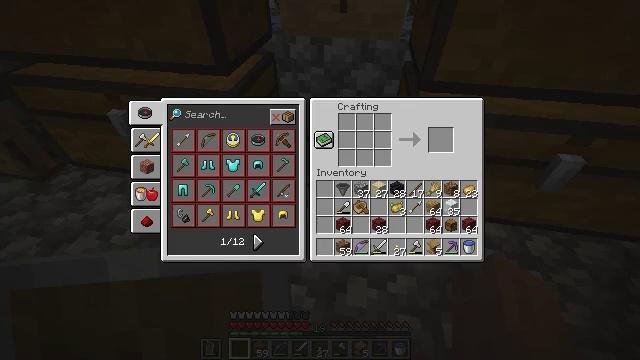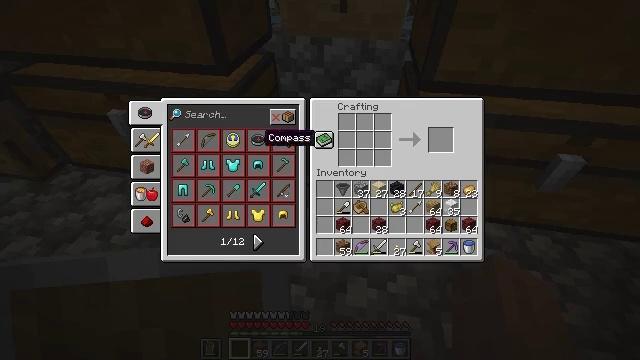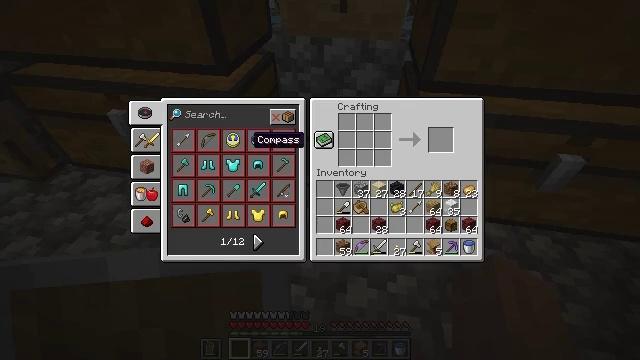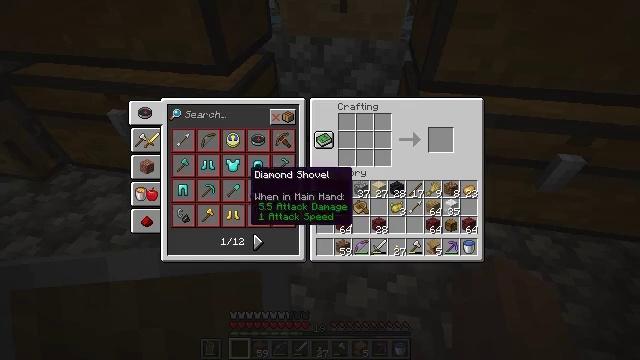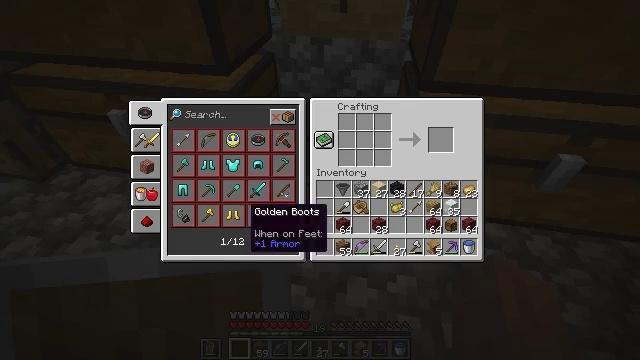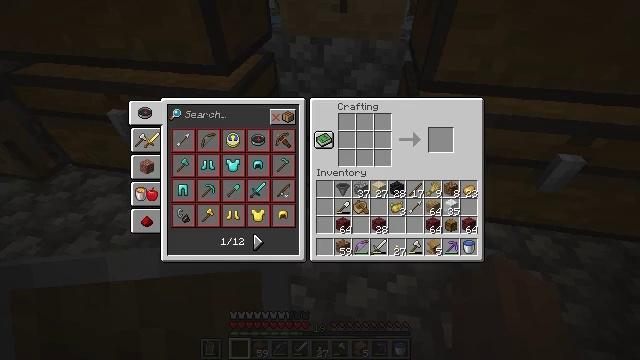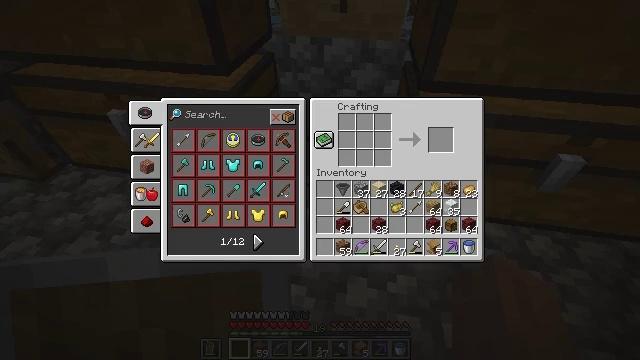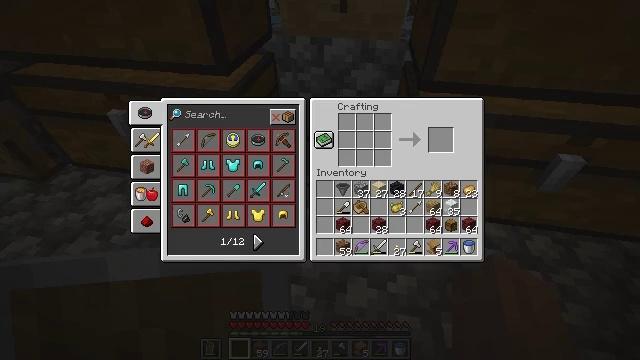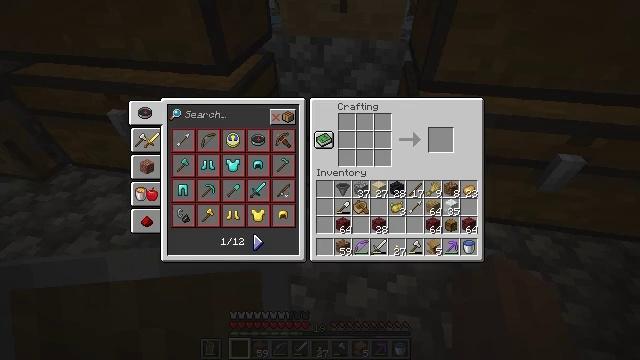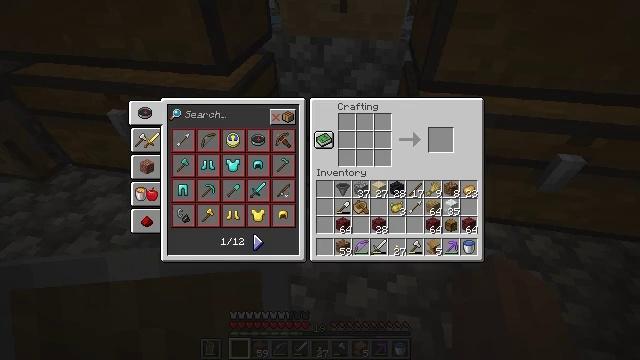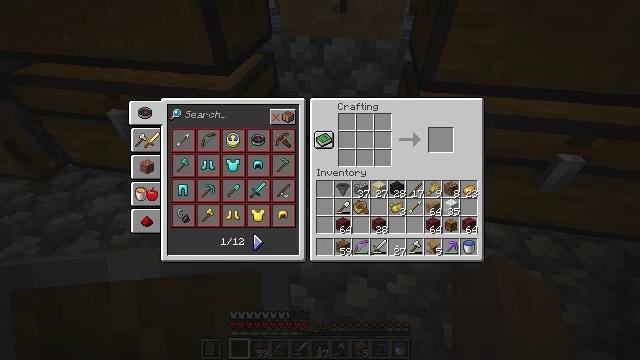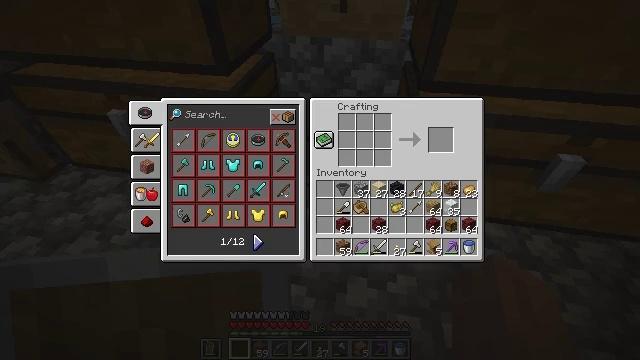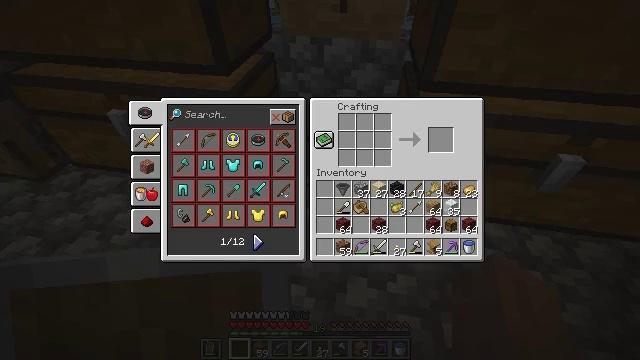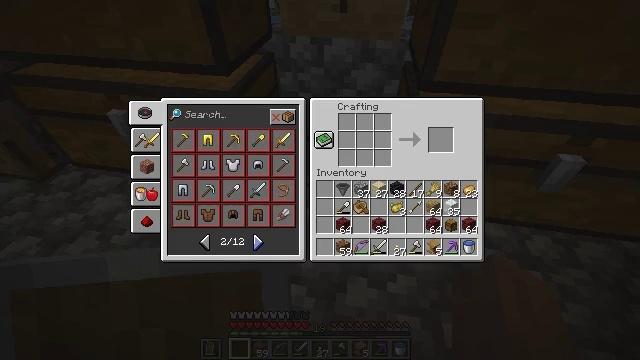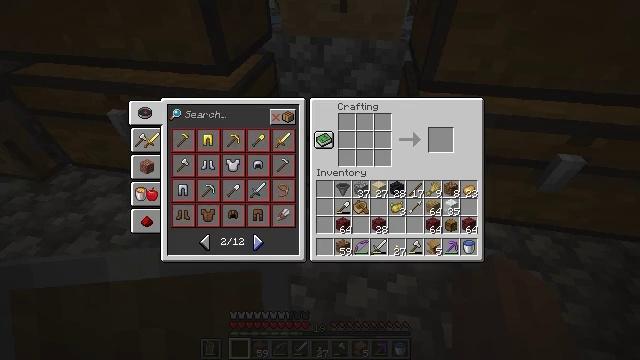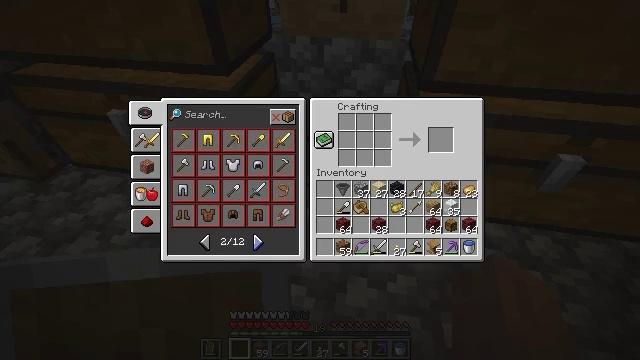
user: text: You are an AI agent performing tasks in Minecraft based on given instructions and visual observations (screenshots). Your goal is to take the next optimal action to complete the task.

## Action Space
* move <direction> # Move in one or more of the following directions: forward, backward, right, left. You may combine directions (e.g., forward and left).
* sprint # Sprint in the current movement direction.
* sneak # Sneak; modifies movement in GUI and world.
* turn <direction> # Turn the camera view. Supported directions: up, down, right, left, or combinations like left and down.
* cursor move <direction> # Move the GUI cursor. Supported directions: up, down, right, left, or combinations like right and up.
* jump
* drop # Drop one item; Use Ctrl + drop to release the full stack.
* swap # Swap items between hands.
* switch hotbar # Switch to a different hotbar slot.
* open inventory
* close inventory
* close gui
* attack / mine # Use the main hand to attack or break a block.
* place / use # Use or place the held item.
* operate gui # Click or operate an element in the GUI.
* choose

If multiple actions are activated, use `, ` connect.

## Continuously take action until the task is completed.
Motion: motion action
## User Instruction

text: Combine oak planks and sticks to craft an oak sign.
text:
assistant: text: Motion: turn left and up
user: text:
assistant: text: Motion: turn left
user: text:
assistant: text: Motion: turn down
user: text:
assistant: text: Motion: turn down
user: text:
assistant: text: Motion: turn down
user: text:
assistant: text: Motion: no_op
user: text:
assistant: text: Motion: no_op
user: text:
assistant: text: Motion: turn right and down
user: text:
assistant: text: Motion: no_op
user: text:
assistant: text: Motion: no_op
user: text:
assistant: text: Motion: no_op
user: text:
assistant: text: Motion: no_op
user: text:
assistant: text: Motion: attack / mine
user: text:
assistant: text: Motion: attack / mine
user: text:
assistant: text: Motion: attack / mine
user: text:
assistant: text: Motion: no_op
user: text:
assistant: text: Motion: no_op
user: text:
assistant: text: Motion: no_op
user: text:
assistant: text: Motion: no_op
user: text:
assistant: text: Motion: attack / mine
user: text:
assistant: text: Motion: attack / mine
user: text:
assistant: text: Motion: no_op
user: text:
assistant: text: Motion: no_op
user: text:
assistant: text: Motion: no_op
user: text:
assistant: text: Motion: no_op
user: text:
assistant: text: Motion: attack / mine
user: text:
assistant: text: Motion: attack / mine
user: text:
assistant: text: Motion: no_op
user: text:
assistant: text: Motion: no_op
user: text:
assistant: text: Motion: no_op